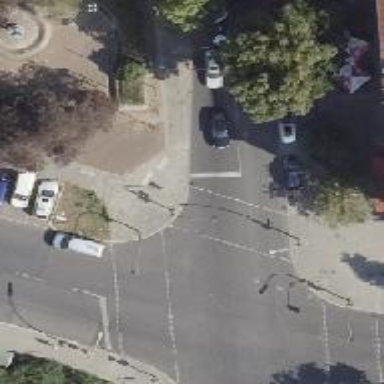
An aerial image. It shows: Road crossing with traffic signals.